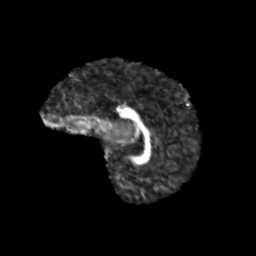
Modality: FA
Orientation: sagittal
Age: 13
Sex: male
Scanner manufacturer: siemens
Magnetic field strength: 3 T
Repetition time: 3.8 s
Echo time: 0.07 s